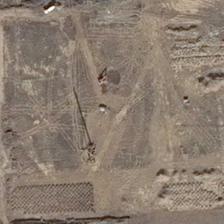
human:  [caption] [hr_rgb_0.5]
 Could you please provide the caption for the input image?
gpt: a bareland with messy russy and dirt road and a squared field .

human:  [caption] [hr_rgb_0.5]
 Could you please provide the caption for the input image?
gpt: here is a construction site with ruts .

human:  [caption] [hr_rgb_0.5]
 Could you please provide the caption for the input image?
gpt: here is a construction site with ruts .

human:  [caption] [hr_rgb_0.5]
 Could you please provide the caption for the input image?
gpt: here is a construction site with ruts .

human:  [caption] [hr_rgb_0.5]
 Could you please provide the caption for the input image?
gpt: it is a piece of irregular khaki bareland .